Question: I've implemented and used A* several times and thought I knew everything there was to know about A*.... Until I encountered this example:

The graph consists of 4 nodes and 6 directed weighted edges. The heuristic is denoted per node by 'H=...'. The heuristic is clearly admissible, so I don't see any problems with that.
The problem is to find the route from to with the minimal total cost. The correct solution is the route taking the edges with the costs 36 and 18.
My implementation of A* performs the following steps(omitting any operations related to the closed list):
- - '= {{G=5, H=100, F=105}, {G=36, H=100, F=136}}'- 'F = 105'- -
So the implementation produces the wrong result. What in these steps shouldn't have happened?
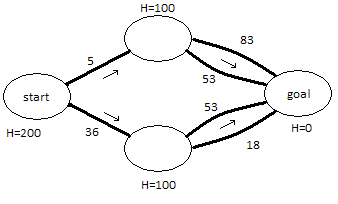
Answer: For a heuristic to be admissible, it must be bounded from by the actual cost to the goal. Your heuristic is not admissible and that's why you're getting the wrong answer. See, for instance, the <URL>.